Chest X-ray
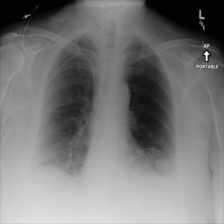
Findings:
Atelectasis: positive
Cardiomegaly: negative
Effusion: negative
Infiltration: positive
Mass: negative
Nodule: negative
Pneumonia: negative
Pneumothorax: negative
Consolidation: negative
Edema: negative
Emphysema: negative
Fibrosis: negative
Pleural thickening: negative
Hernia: negative